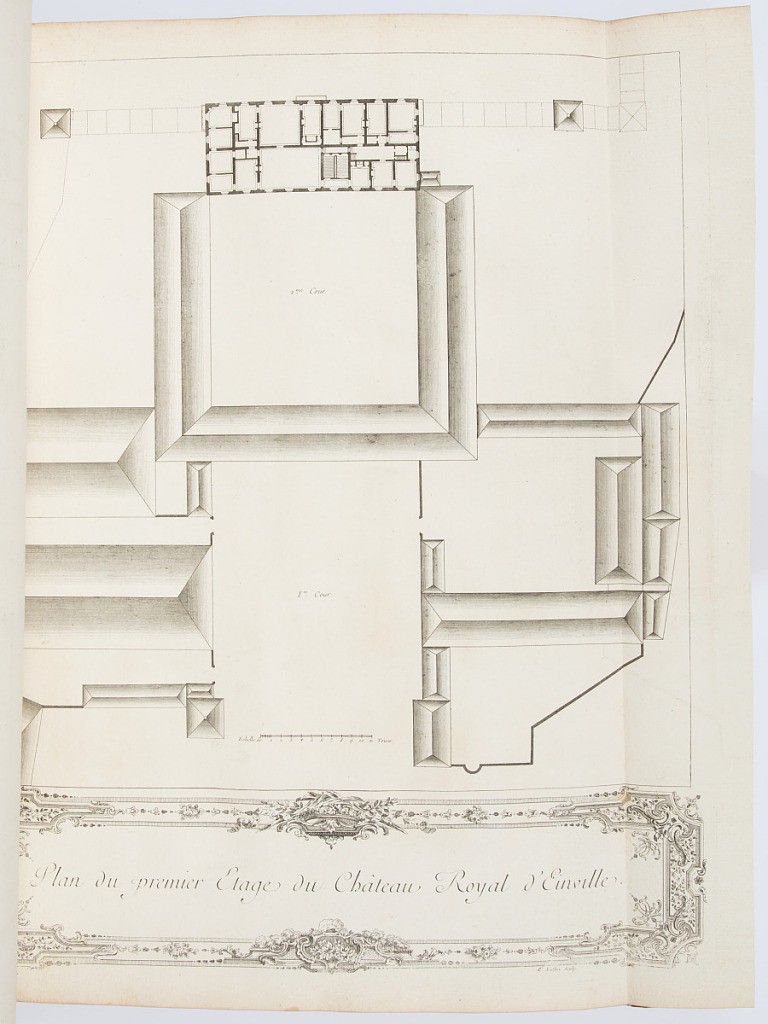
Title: Plan de premier Etage du Château Royal d'Einville.
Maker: Emmanuel Héré de Corny, French, 1705–1763
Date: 1753
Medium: Engraving
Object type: Bound print
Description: Plan of the first floor (above ground floor) of the Royal castle of Einville. Below the plan is a scale bar of "11 Toises." The title is printed within a frame of flowers and strapwork.